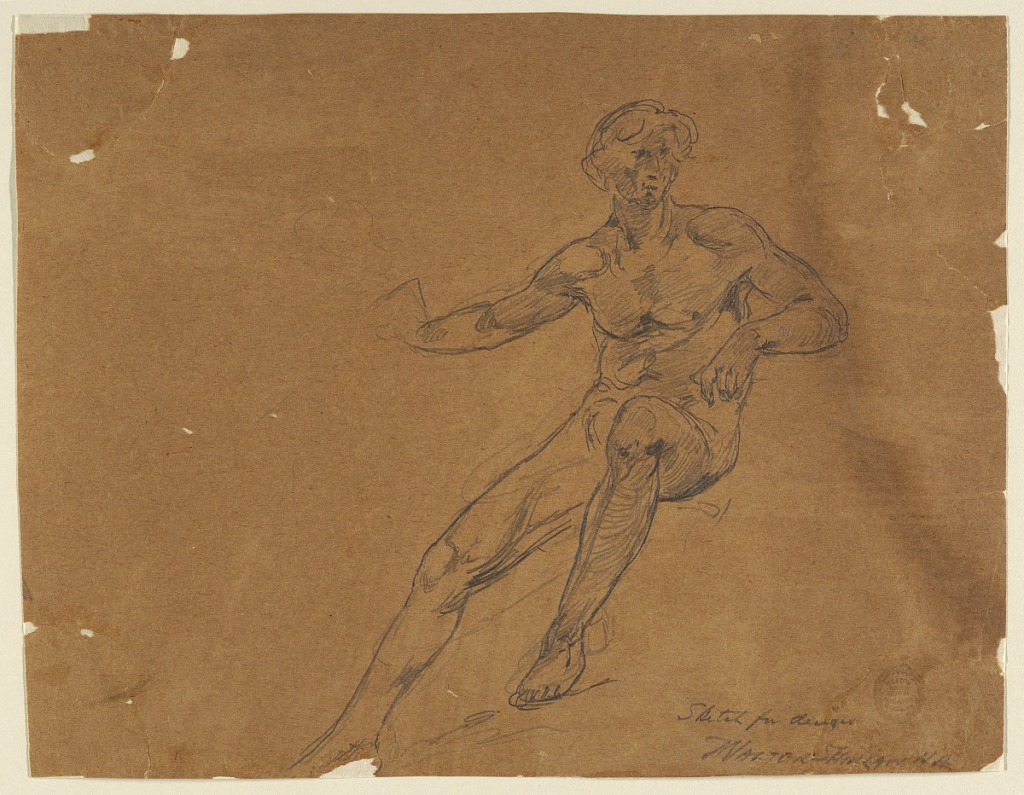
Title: Sketch for Design
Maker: Walter Shirlaw, American, b. Scotland, 1838–1909
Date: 1875–80
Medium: Graphite on brown paper
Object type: Drawing
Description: A seated male nude shown obliquely from the left, with head in three-quarter profile turned toward right. The left forearm is shown as leaning on something. The right arm is stretched out, the hand not shown. The right leg is stretched out, the left is not.